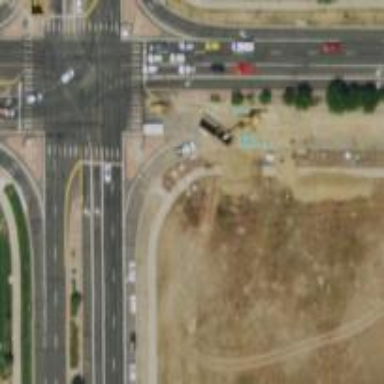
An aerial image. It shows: Secondary link road with asphalt surface.